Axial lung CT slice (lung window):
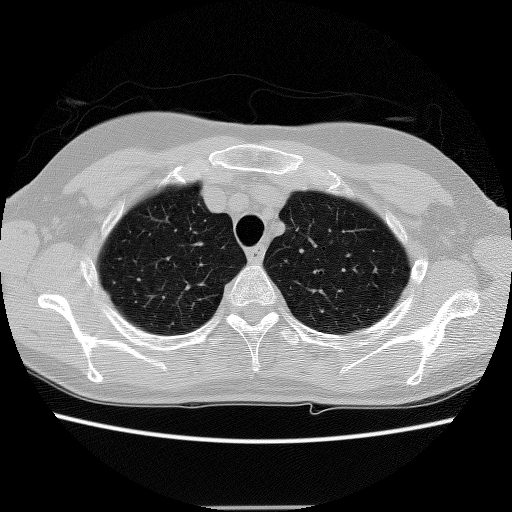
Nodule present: no